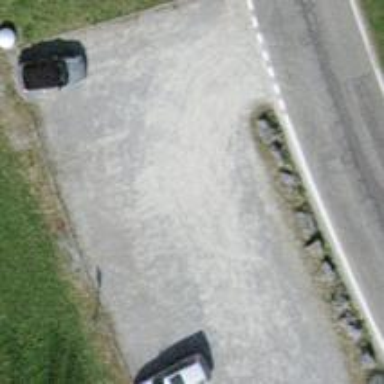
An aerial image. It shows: Compacted parking aisle alongside service road.